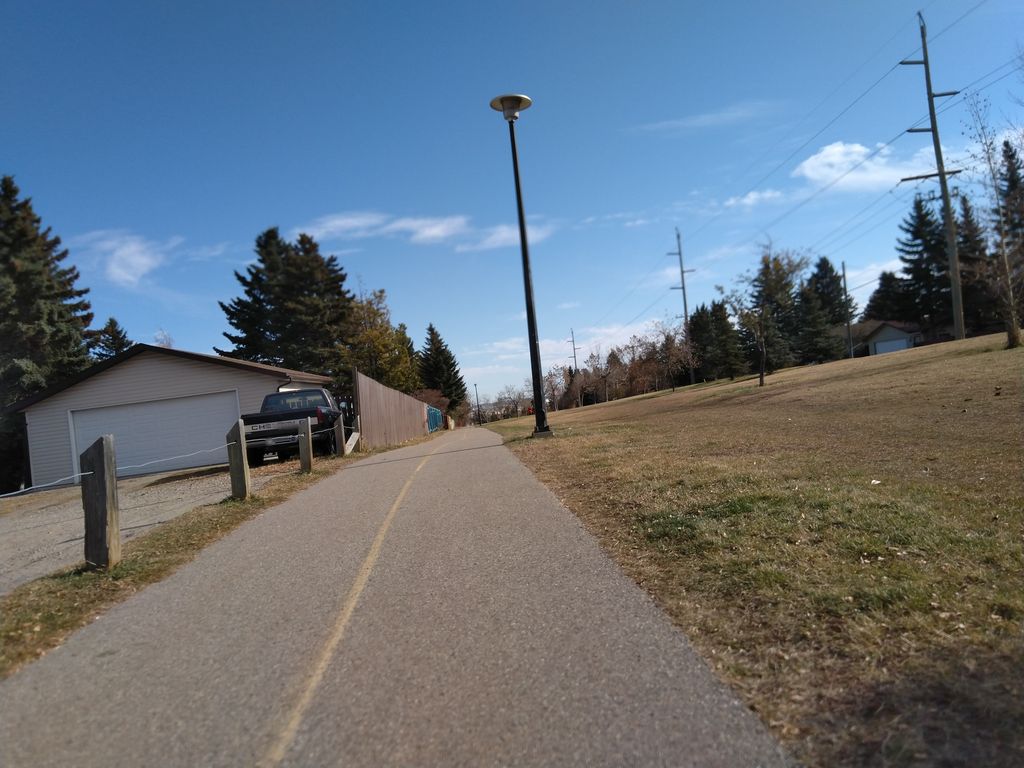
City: calgary